Question: Given the schedule below, what is the maximum total time (in minutes) a person can spend in lectures? All time nodes are integer multiples of 10 minutes.
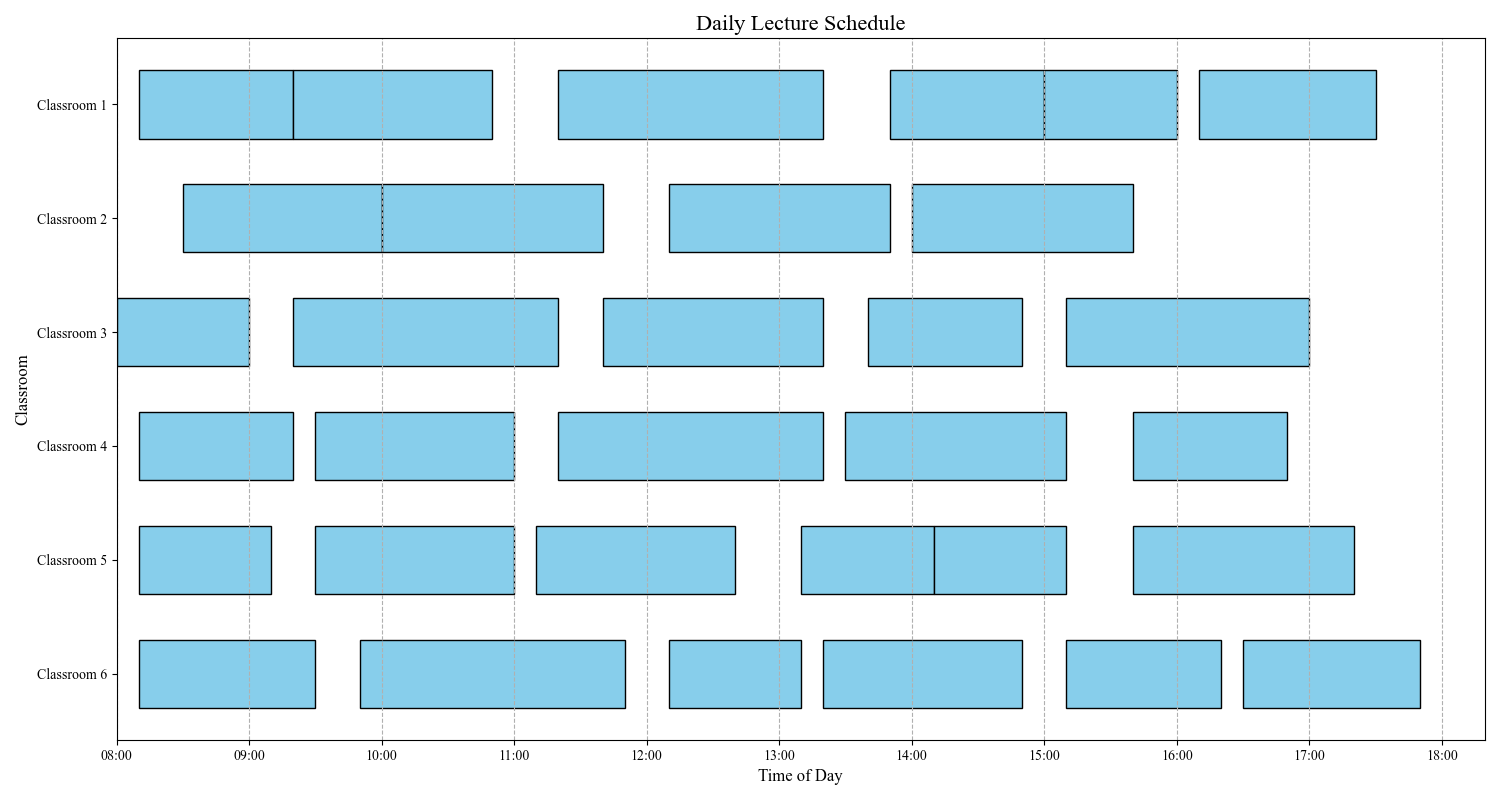
Answer: 560